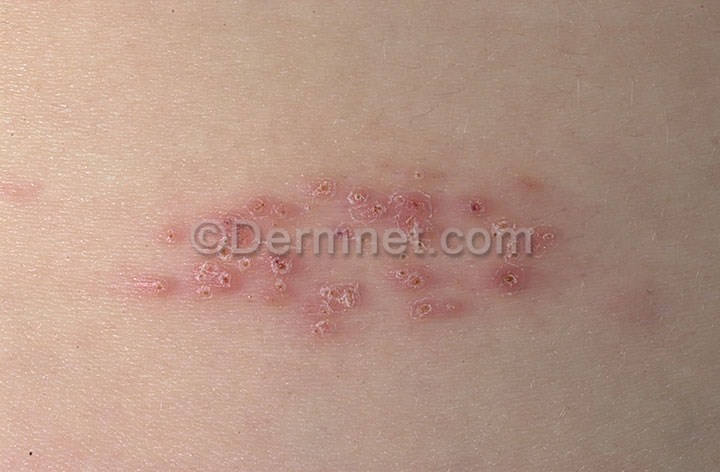
Disease: Warts Molluscum and other Viral Infections